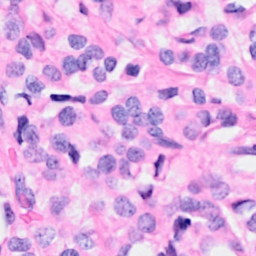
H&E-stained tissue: Breast